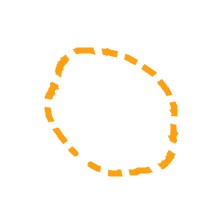
Shape: circle